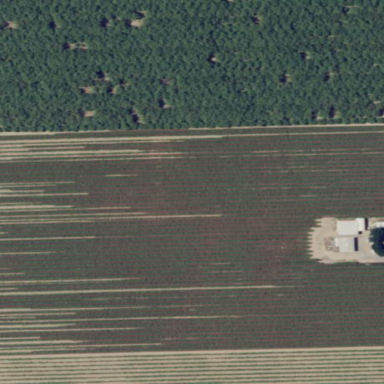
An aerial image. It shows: Vineyard where grapes are grown.